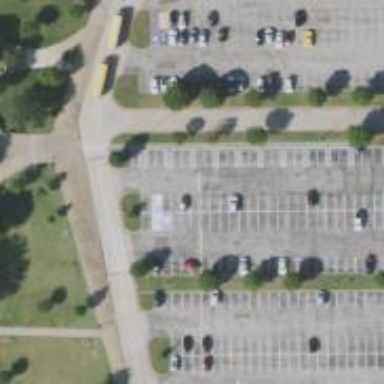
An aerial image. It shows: Parking space is available.